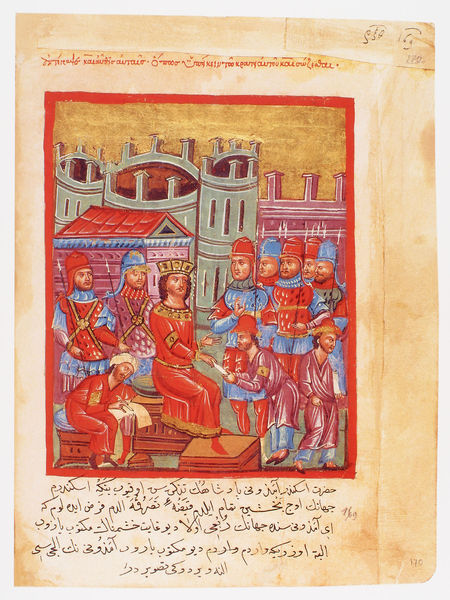
Titel: Der griechische Alexanderroman
Institution: Venedig, Hellenic Institute Codex Gr. 5
Schlagwörter: blau, mann, hut, hüte, männer, gebäude, haus, rot, gesichter, gewänder, krone, turm, schrift, könig, lanze, soldaten, thron, burg, türme, gesciht, helme, schreiben, schreiber, bote, schreibenb